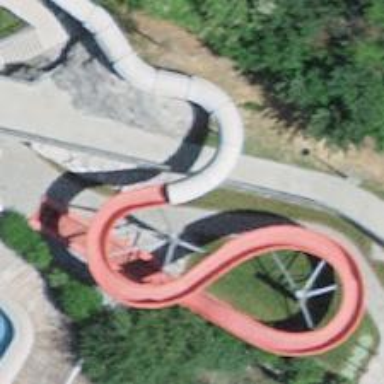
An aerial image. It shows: Water slide attraction.